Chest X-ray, PA view. Patient: 49 years old, sex M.
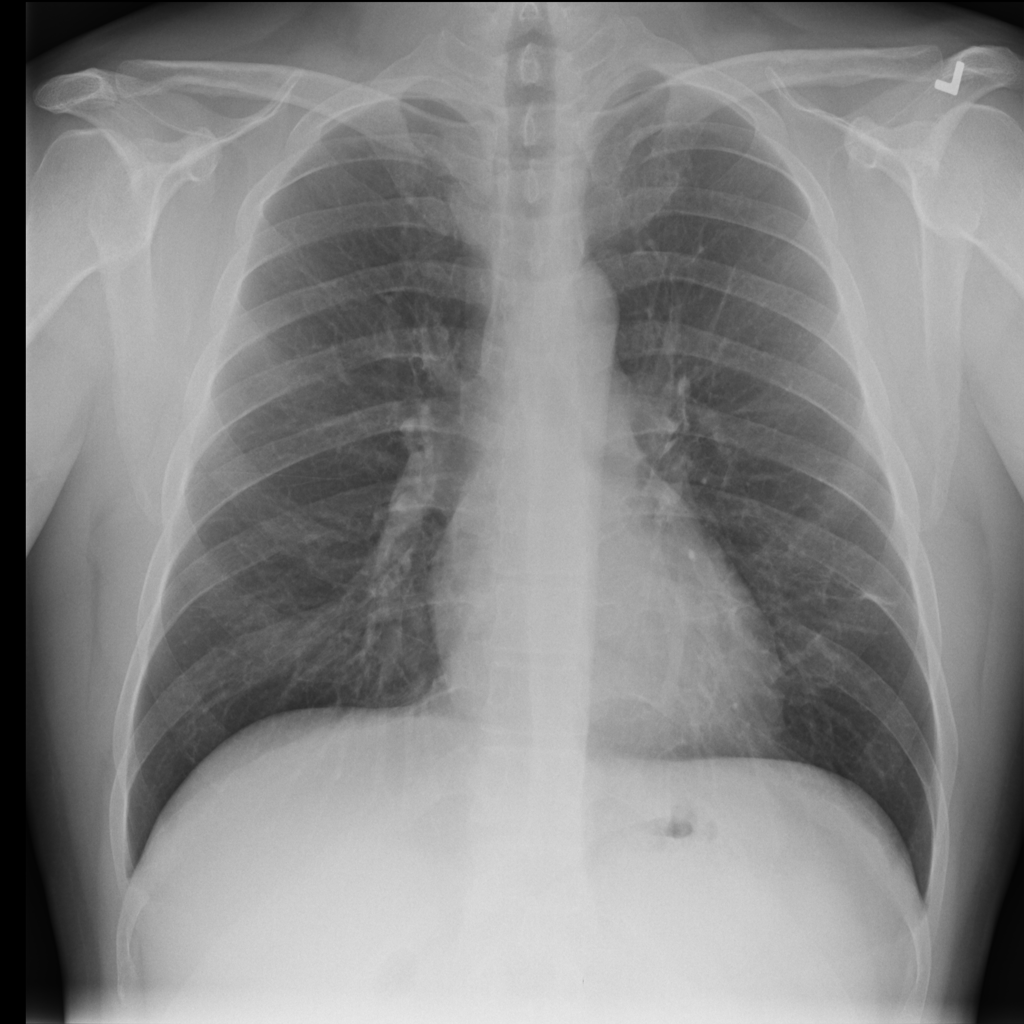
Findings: No Finding